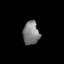
Tissue: lung
Cell type: T cells
Senescence score: 0.2323
Nuclear area (px): 378
Mean DAPI intensity: 126.989